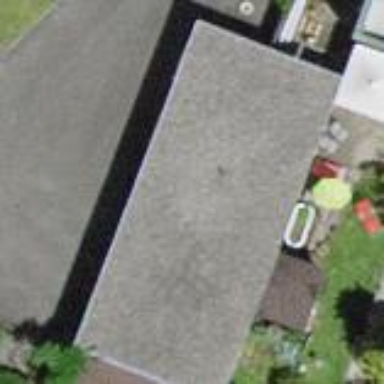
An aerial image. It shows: Garage.